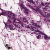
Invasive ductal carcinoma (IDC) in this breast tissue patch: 0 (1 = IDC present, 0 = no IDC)